Field crop: maize
Growth stage: 2
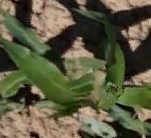
Species: maize